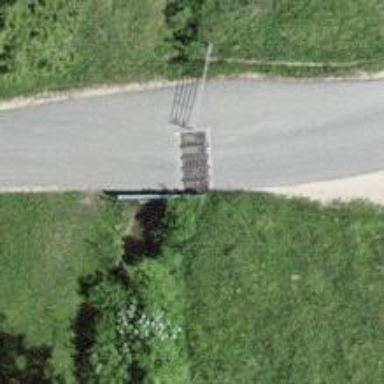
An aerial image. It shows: Cattle grid barrier.